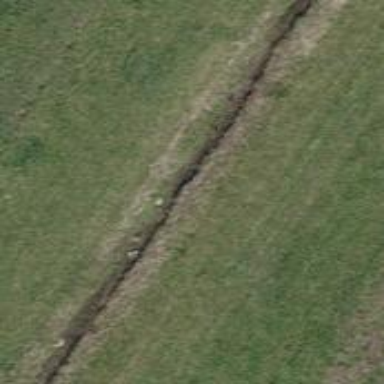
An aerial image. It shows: Ditch serving as waterway.